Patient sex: M
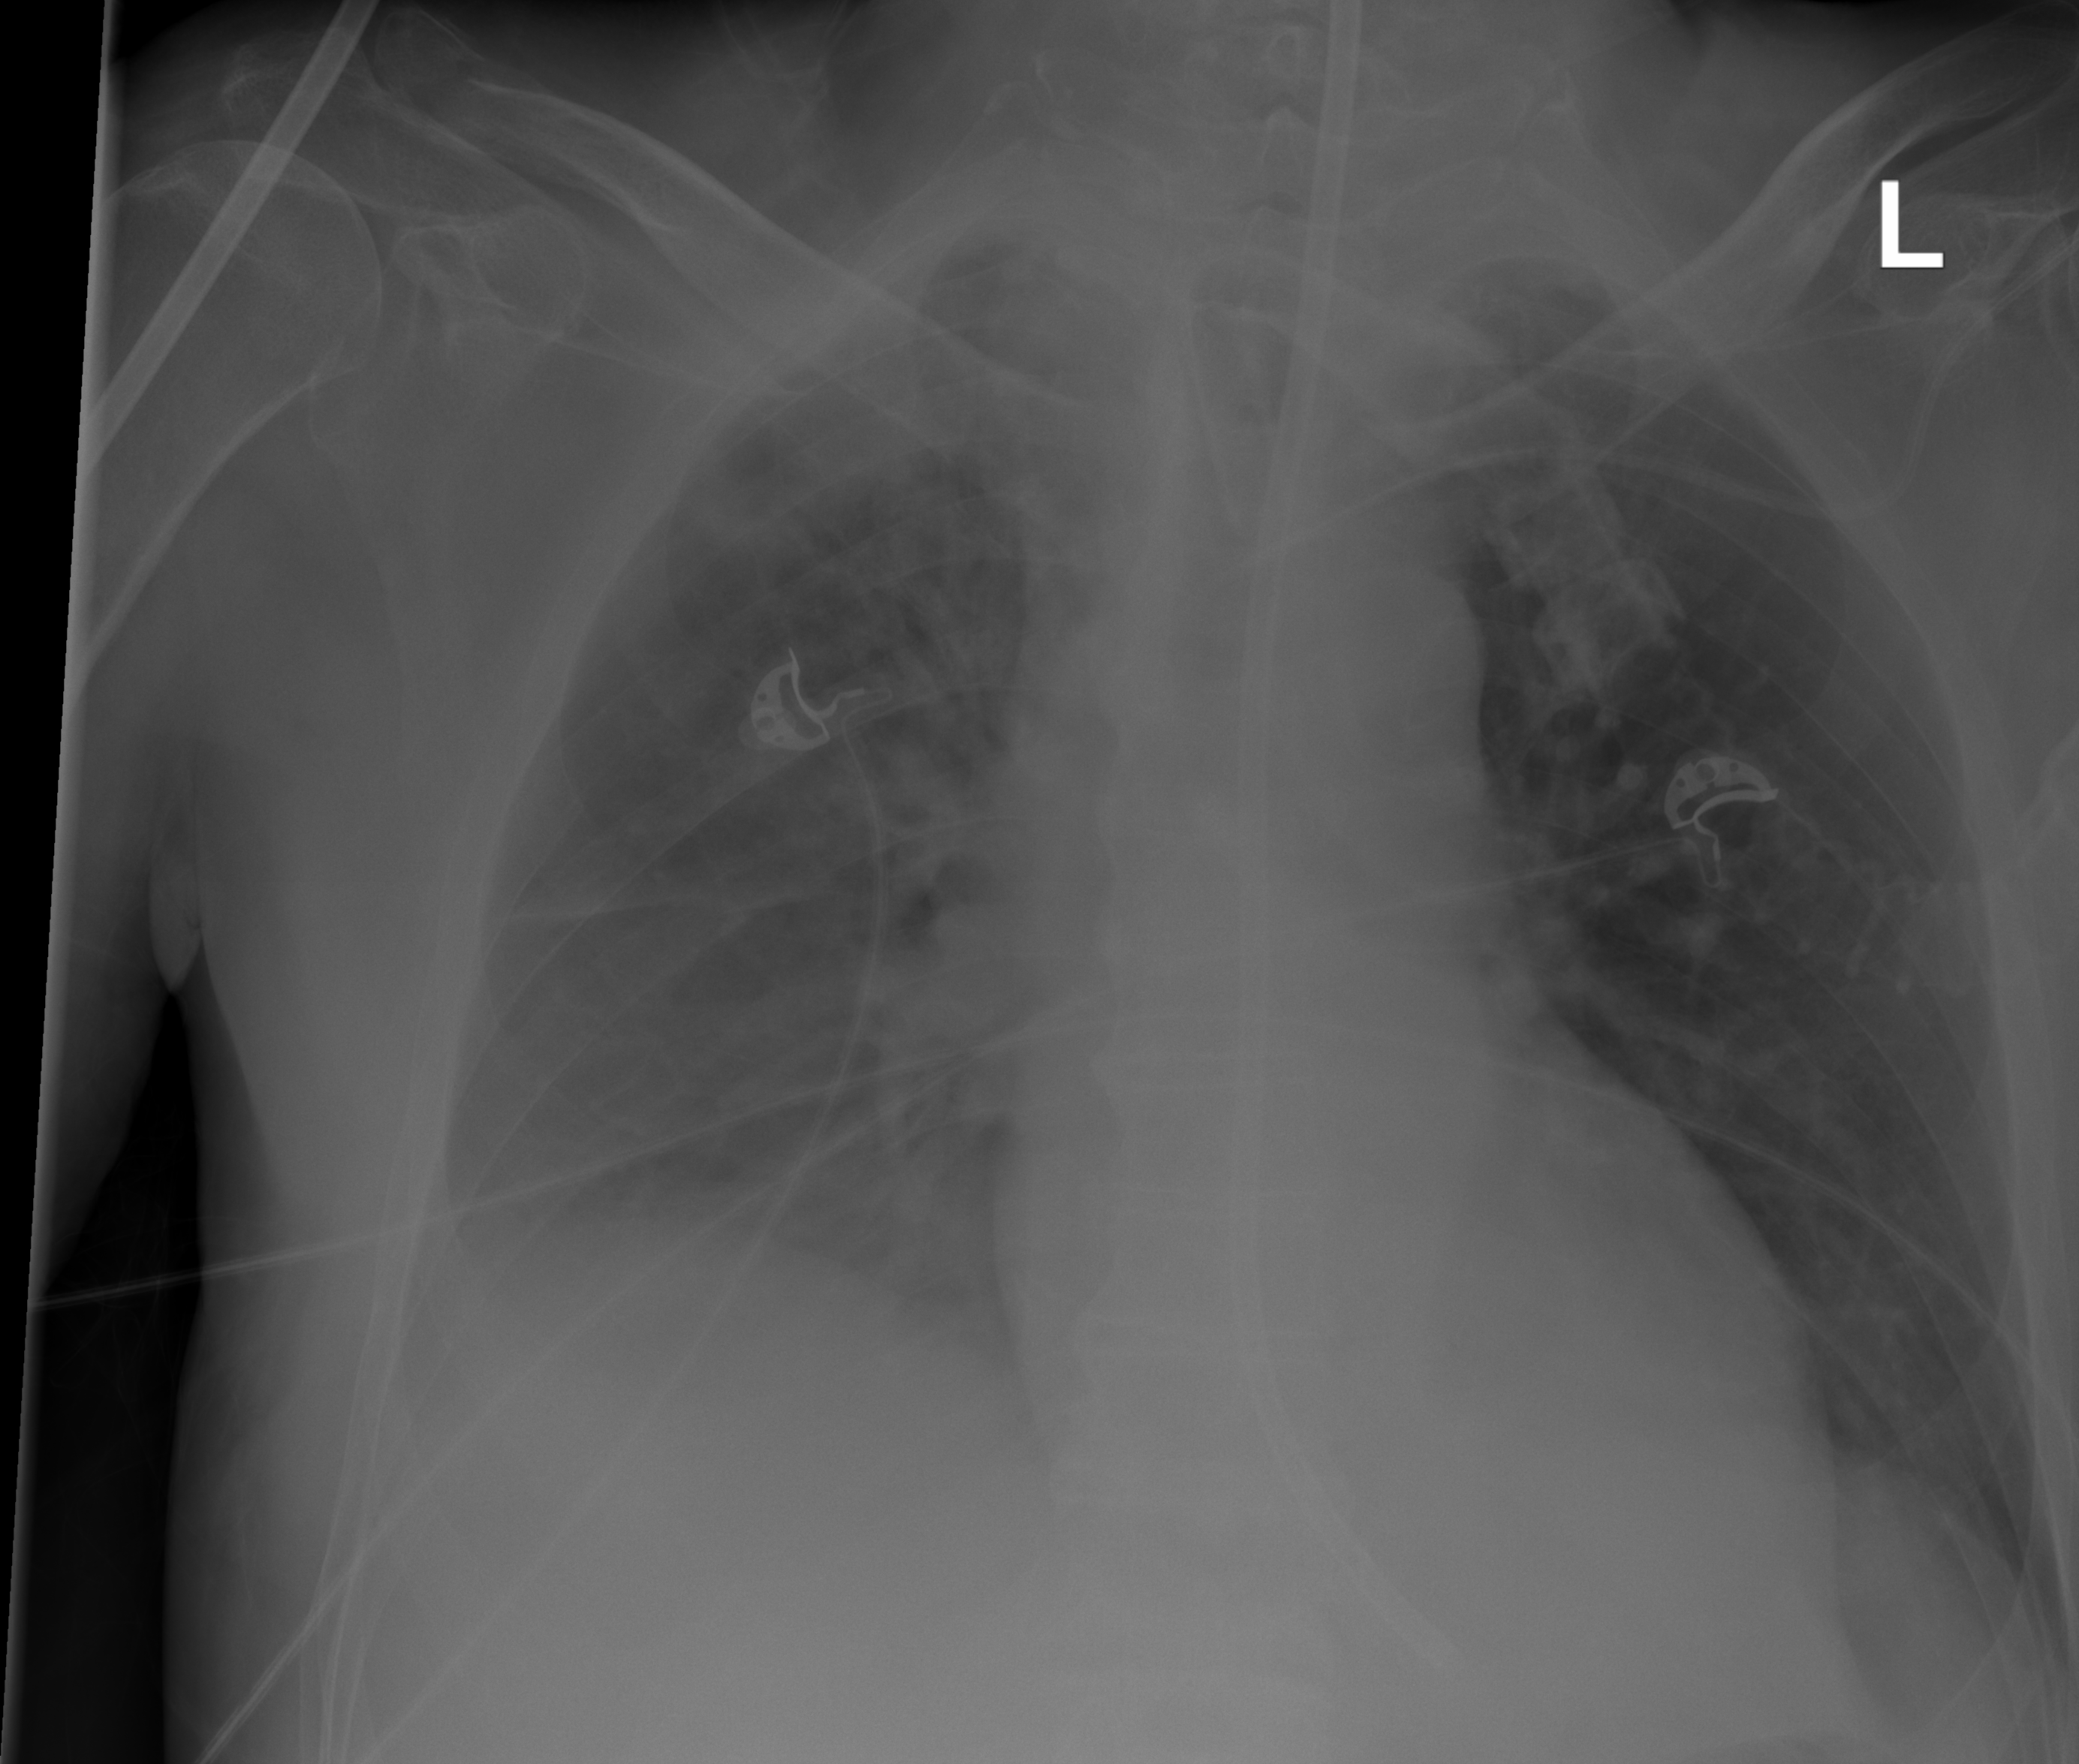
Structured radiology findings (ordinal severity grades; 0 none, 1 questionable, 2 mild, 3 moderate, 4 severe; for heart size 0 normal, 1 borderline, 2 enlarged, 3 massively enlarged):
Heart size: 0
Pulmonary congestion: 0
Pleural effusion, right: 2
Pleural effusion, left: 0
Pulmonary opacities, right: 3
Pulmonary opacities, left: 0
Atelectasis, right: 0
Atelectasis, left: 0